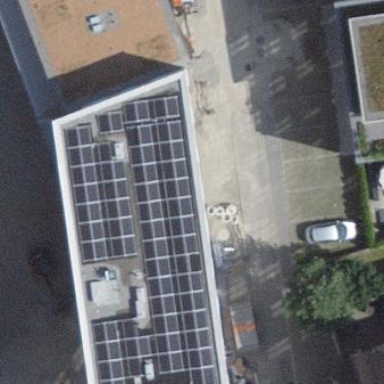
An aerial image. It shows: Solar power generator.